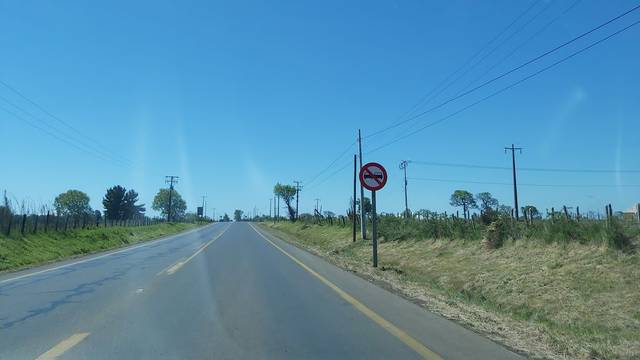
Region: Chile
Coordinates: -38.246, -72.314